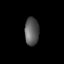
Tissue: lung
Cell type: T cells
Senescence score: 0.6512
Nuclear area (px): 389
Mean DAPI intensity: 90.607